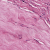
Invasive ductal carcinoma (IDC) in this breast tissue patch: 0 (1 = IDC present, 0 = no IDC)